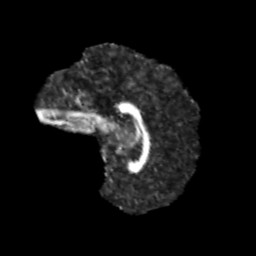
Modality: FA
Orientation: sagittal
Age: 13
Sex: female
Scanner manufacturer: siemens
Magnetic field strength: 3 T
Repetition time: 3.8 s
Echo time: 0.07 s